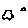
Label: hexagon